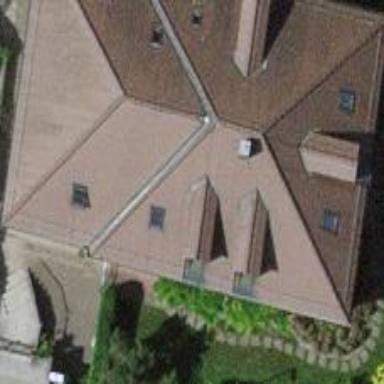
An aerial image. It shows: House with pyramidal roof shape.